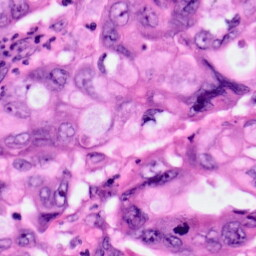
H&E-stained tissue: Pancreatic